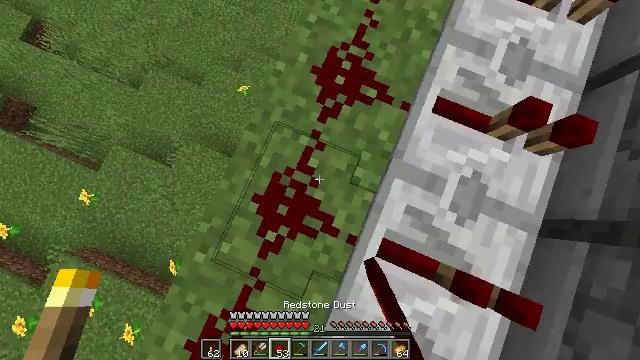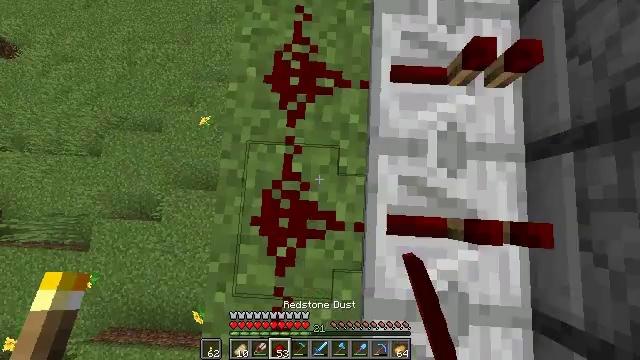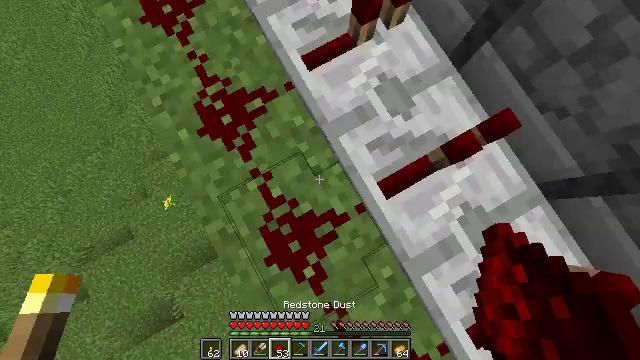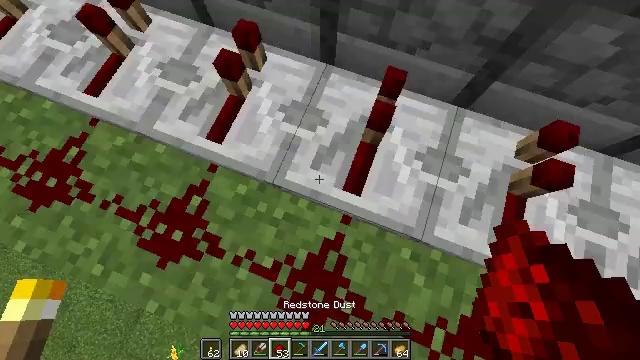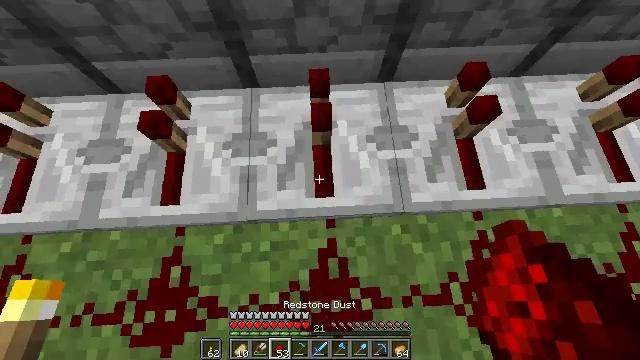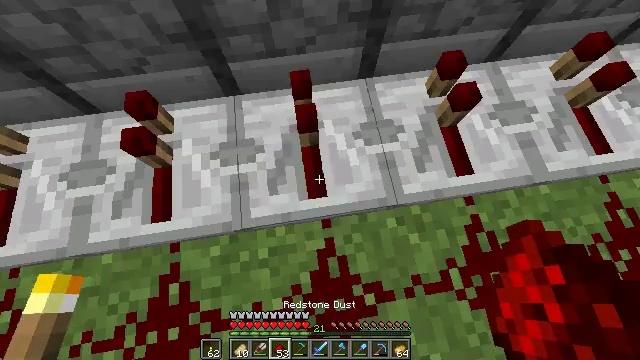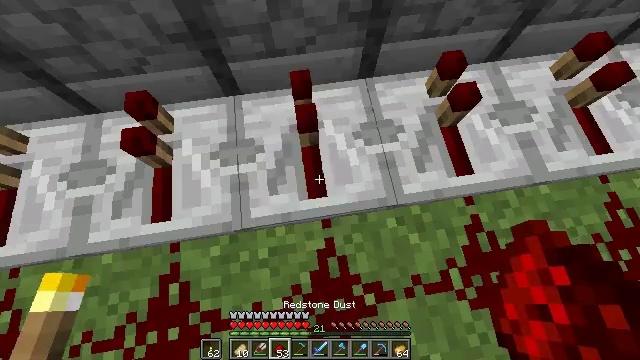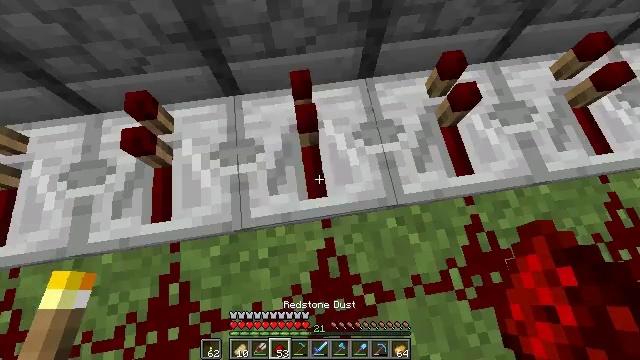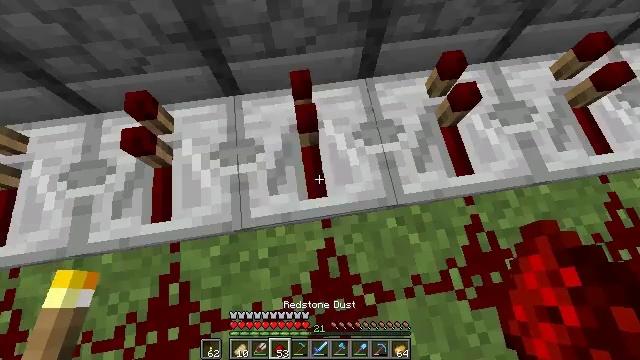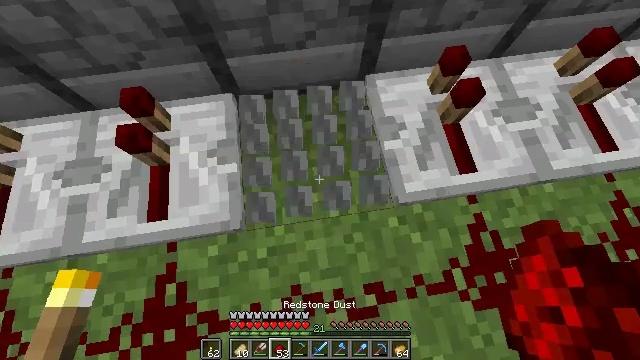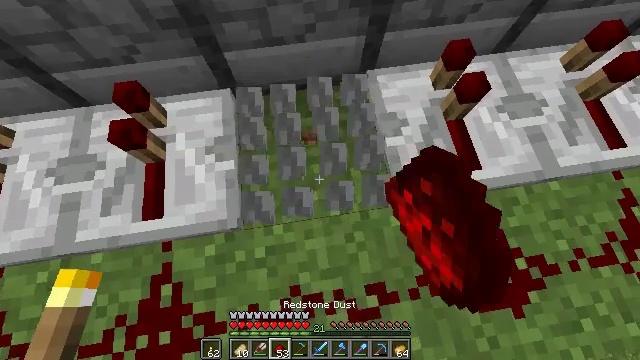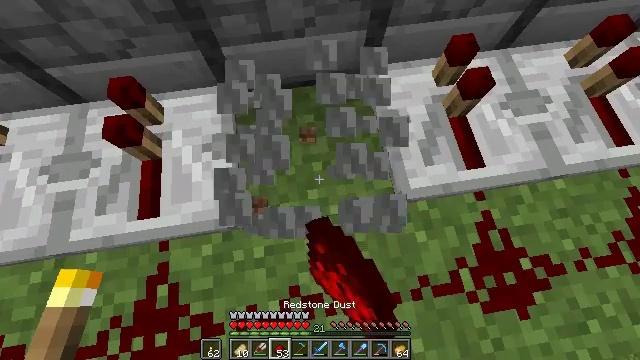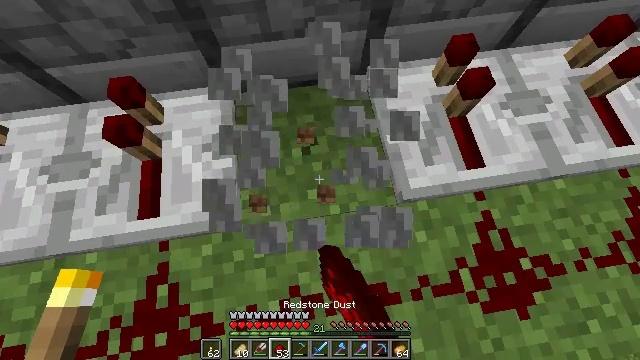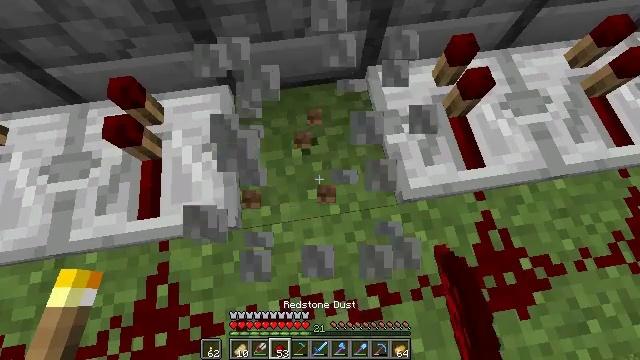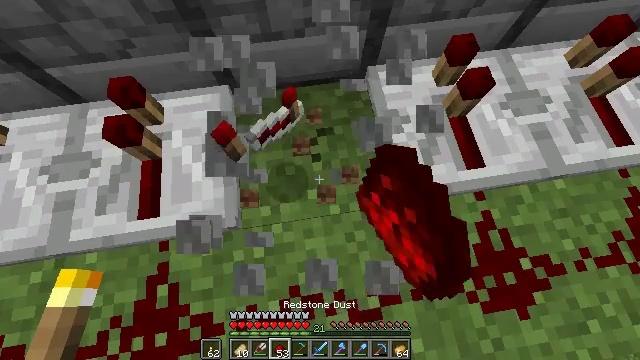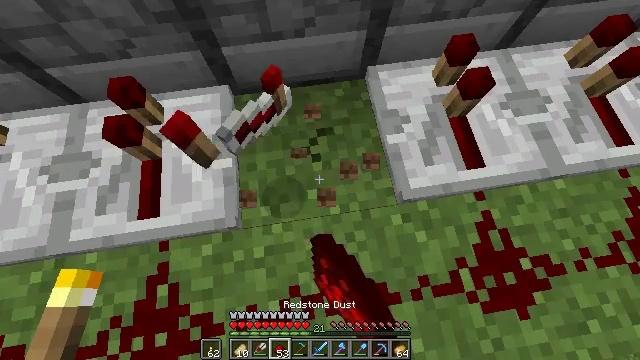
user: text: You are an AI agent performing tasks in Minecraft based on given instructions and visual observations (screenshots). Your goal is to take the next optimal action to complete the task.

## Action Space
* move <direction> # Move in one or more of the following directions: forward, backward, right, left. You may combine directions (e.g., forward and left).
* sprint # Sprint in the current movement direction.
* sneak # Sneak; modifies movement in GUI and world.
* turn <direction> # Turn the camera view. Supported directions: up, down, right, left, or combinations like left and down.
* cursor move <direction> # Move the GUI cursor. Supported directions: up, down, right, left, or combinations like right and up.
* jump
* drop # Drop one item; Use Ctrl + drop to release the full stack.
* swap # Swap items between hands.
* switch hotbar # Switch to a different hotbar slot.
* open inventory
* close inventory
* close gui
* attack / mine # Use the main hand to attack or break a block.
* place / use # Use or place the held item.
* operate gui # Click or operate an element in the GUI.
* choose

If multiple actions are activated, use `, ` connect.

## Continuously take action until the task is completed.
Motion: motion action
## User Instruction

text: Dismantle the repeater.
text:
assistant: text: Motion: turn right
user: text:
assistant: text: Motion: turn right and up
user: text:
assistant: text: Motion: turn right and up
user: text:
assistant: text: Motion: turn right and up
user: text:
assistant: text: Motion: turn right
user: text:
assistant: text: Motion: no_op
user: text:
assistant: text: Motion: no_op
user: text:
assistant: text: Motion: no_op
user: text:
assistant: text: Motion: attack / mine
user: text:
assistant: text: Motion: attack / mine
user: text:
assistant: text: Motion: attack / mine
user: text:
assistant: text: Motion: attack / mine
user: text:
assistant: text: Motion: attack / mine
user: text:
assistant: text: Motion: attack / mine
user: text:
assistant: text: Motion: attack / mine
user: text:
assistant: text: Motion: attack / mine
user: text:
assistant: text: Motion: attack / mine
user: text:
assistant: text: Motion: no_op
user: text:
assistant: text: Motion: no_op
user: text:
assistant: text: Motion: no_op
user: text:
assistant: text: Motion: turn right and up
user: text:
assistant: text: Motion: no_op
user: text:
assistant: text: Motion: turn right
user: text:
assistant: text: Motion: no_op
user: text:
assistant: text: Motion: no_op
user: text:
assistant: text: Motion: no_op
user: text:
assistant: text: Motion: no_op
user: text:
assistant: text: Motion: no_op
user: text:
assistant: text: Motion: turn right and down
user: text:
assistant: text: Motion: turn right